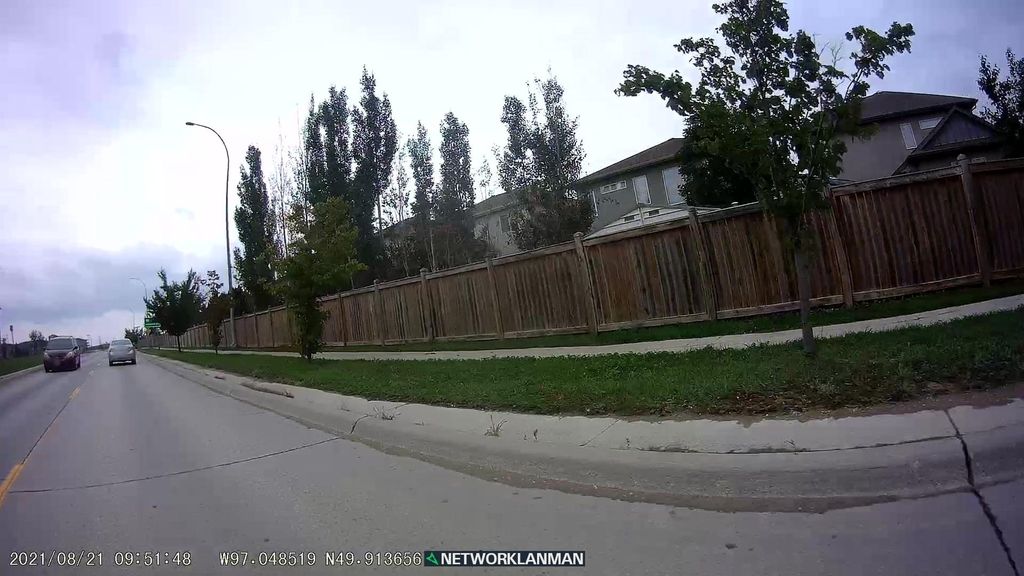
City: winnipeg